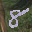
Label: 8